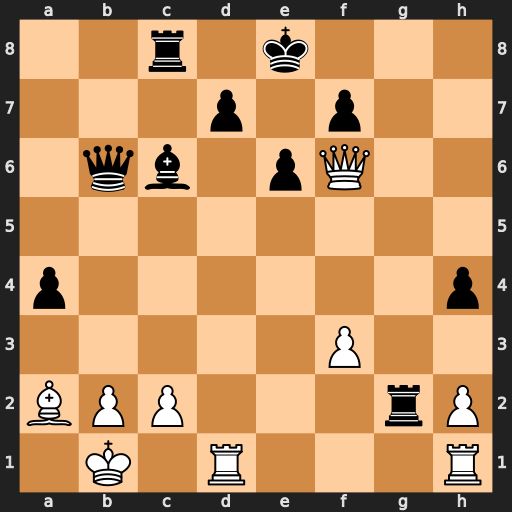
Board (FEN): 2r1k3/3p1p2/1qb1pQ2/8/p6p/5P2/BPP3rP/1K1R3R
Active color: w
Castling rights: -
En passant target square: -
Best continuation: Qh8+ Ke7 Qxc8